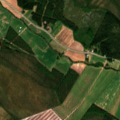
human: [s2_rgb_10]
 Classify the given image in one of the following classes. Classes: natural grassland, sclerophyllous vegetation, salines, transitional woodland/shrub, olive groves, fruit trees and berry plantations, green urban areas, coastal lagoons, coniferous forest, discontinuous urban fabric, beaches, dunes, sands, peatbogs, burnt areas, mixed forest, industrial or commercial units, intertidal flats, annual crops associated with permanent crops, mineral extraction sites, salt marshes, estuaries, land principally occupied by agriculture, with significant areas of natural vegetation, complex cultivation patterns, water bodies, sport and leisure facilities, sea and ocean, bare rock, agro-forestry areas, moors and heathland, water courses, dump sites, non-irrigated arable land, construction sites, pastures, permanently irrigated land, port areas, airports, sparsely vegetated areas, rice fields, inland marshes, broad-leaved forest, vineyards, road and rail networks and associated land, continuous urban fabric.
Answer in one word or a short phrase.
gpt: non-irrigated arable land, land principally occupied by agriculture, with significant areas of natural vegetation, coniferous forest, mixed forest, transitional woodland/shrub